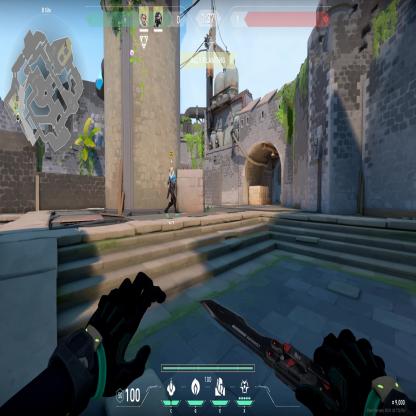
Label: teammate